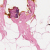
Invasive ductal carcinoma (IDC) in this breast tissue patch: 0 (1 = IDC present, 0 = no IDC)